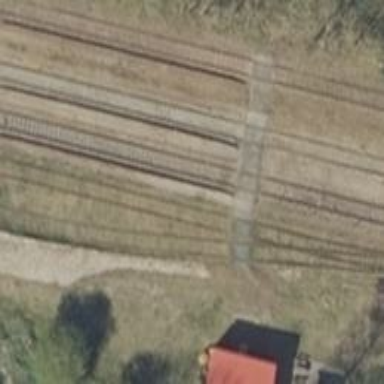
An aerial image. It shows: Preserved railway line with rails.